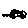
Label: car